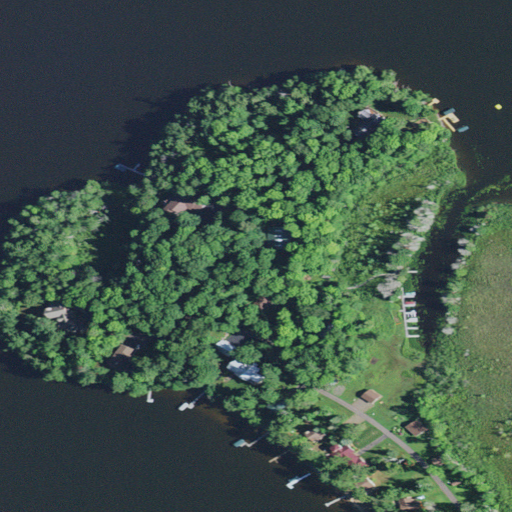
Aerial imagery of cape in Wisconsin named Eagle Point containing open water, woody wetlands, deciduous forest, open development, mixed forest, medium intensity development, herbaceous wetlands, grassland, low intensity development, and evergreen forest